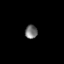
Tissue: prostate
Cell type: T cells
Senescence score: 0.7928
Nuclear area (px): 161
Mean DAPI intensity: 117.298